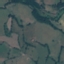
Land use / land cover class: Pasture